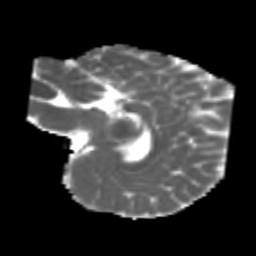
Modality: MD
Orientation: sagittal
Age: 7
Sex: male
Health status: healthy